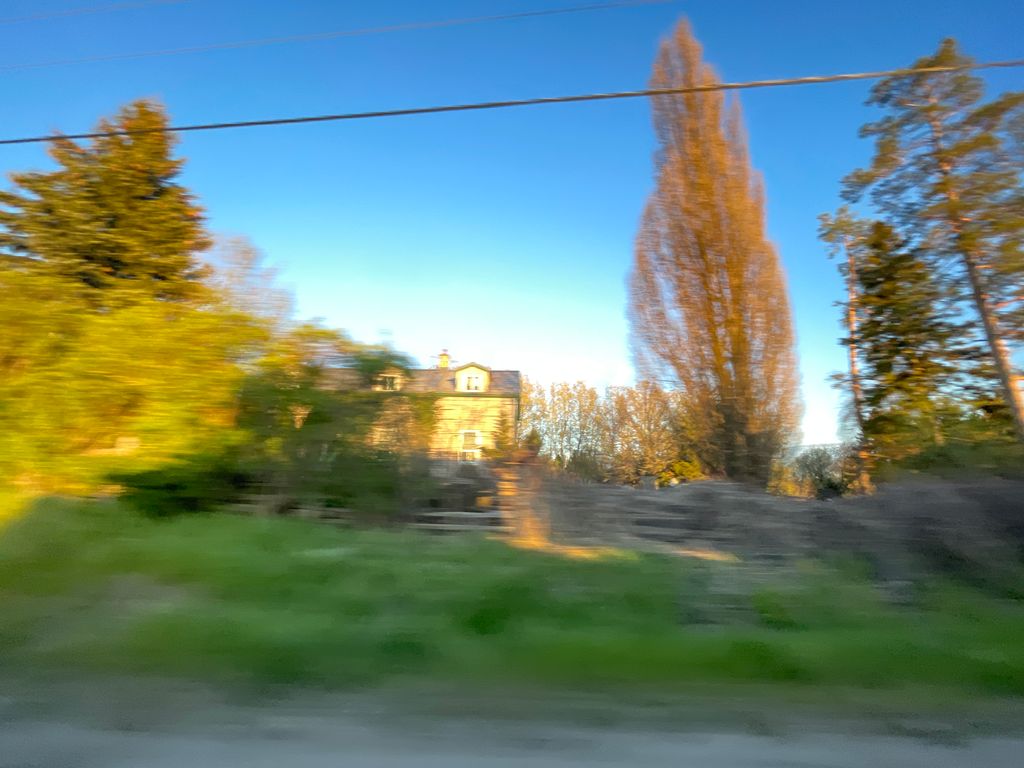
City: kitchener-waterloo